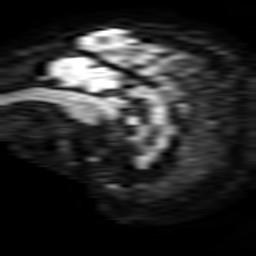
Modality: TRACE
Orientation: sagittal
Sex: female
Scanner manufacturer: philips
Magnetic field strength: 3 T
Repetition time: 4.112 s
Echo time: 0.06119 s